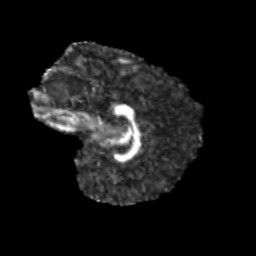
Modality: FA
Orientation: sagittal
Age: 10
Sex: female
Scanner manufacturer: siemens
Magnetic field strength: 3 T
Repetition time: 3.8 s
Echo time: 0.07 s